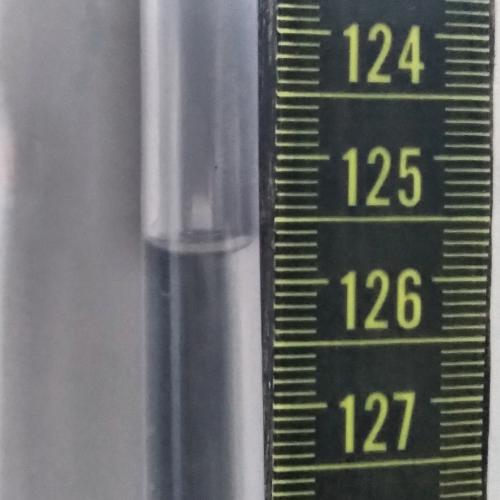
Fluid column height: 125.7 cm